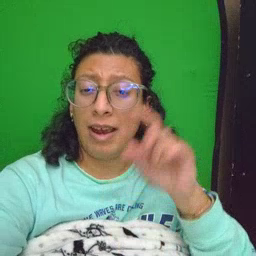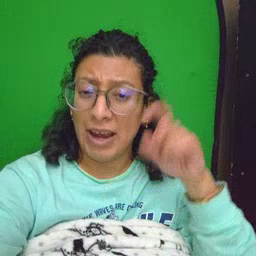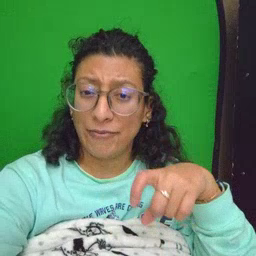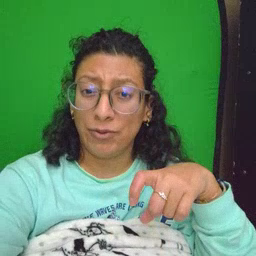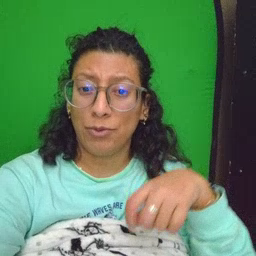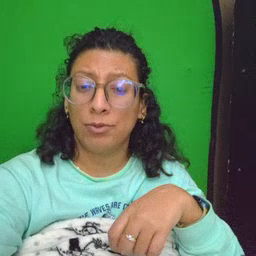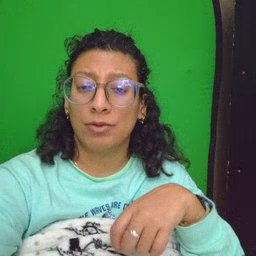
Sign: haveto